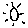
Label: sun